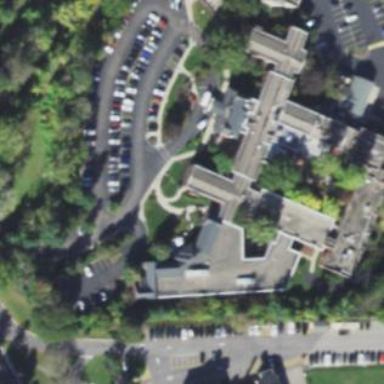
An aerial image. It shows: Nursing home building.